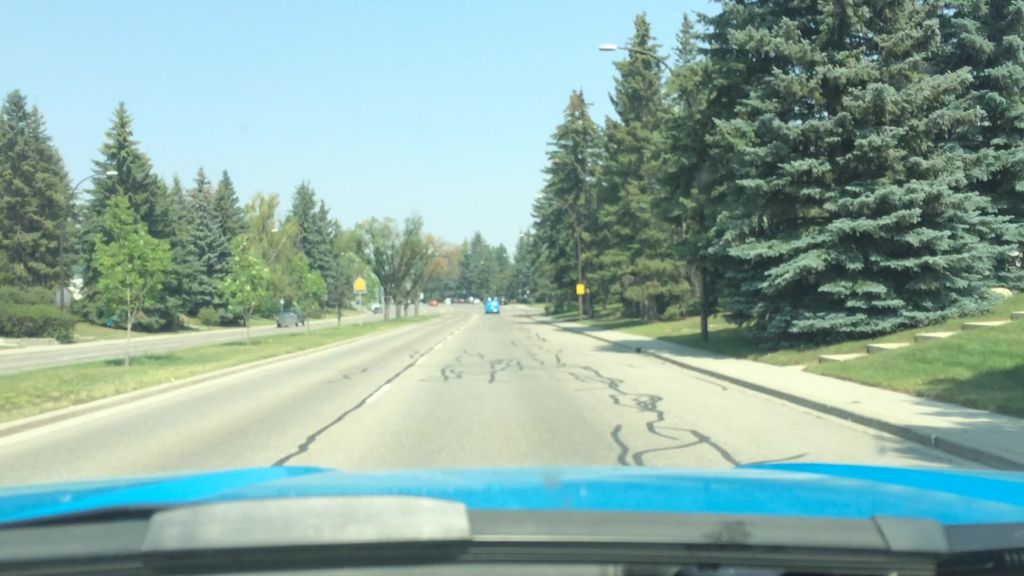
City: calgary